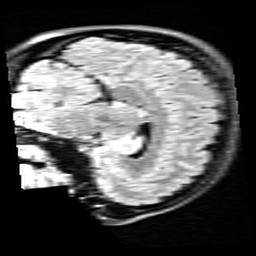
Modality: FLAIR
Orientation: sagittal
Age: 27
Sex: female
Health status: healthy
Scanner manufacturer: siemens
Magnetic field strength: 3 T
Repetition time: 9 s
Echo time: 0.088 s